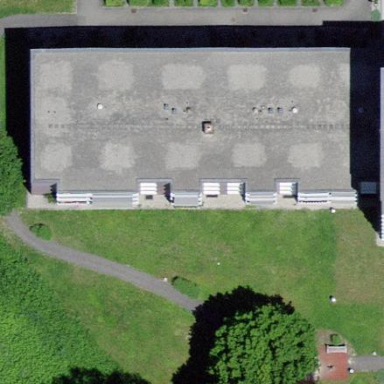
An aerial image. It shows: Building with apartments and flat roof.